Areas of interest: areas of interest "Xiangyang City Public Security Bureau Traffic Police Division High-Tech District Team"
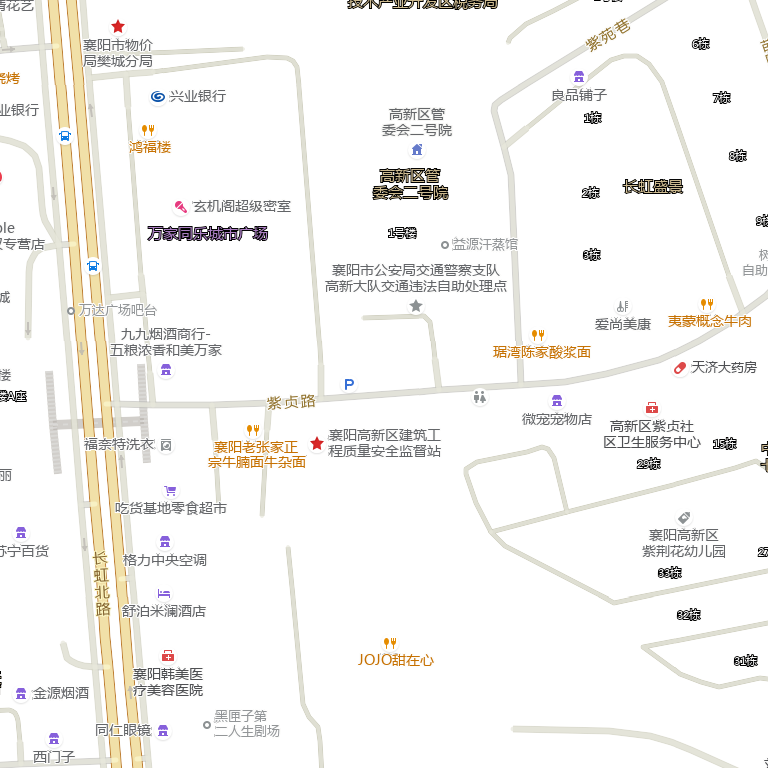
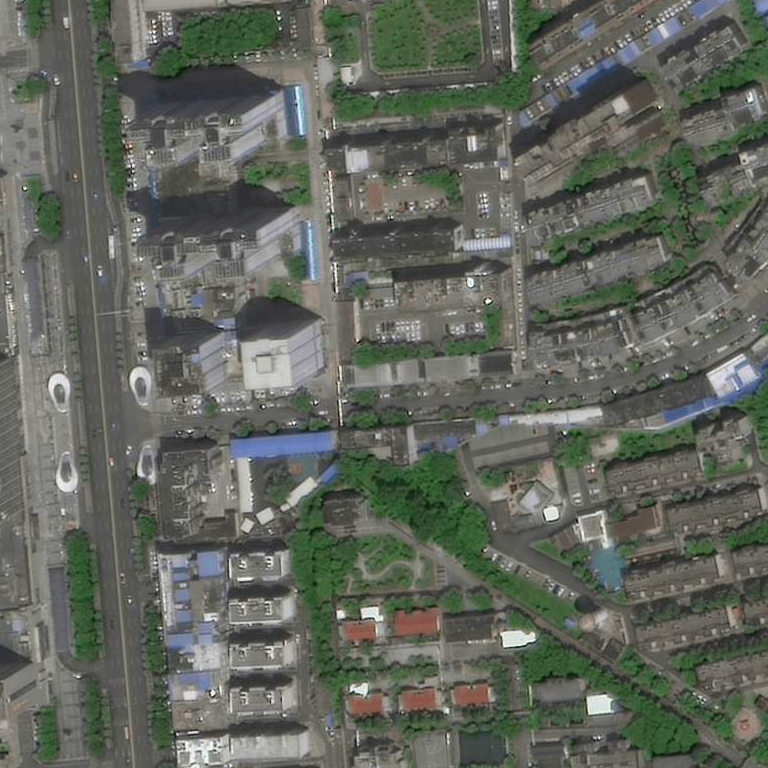